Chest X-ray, PA view. Patient: 72 years old, sex F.
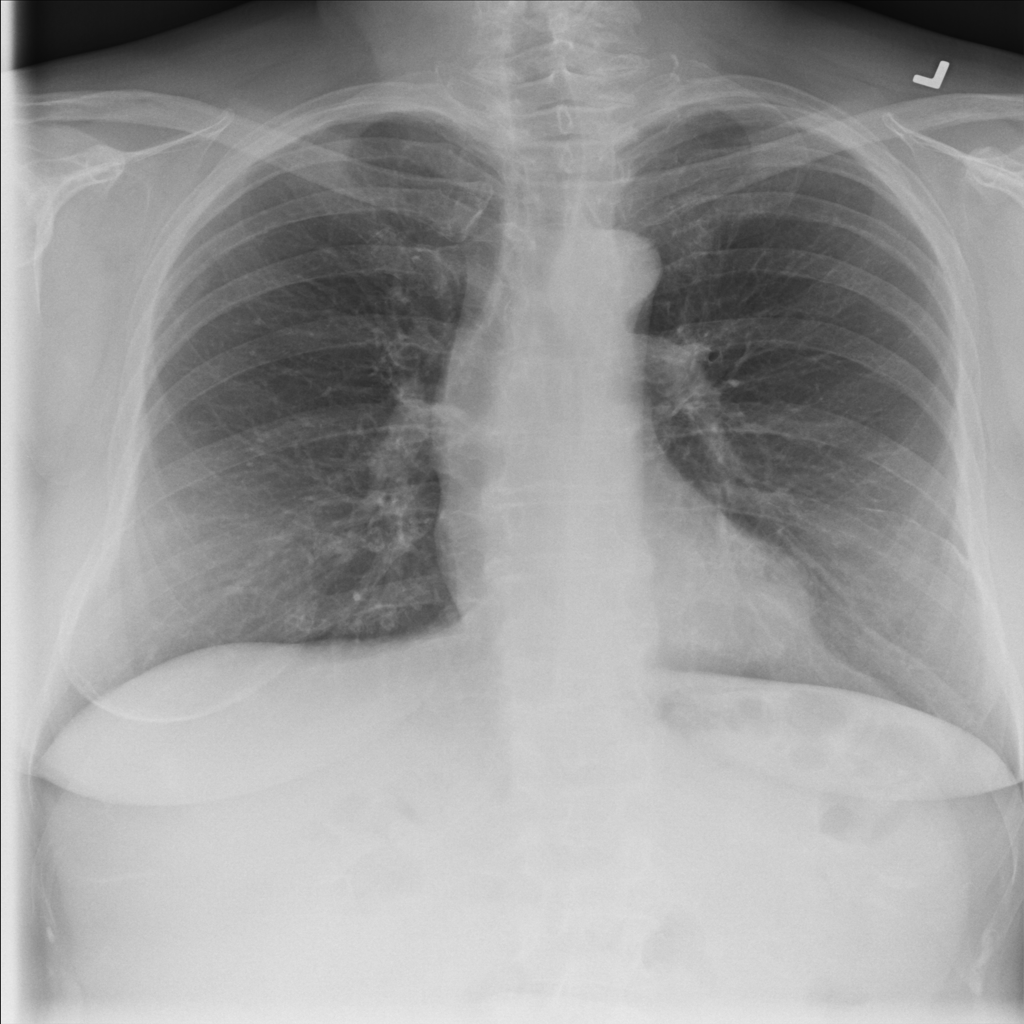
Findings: No Finding